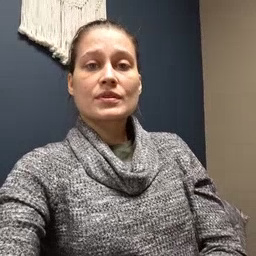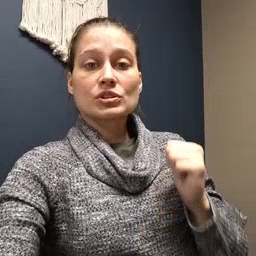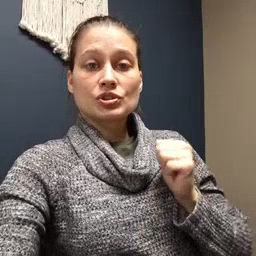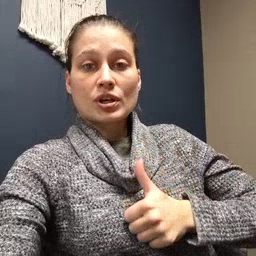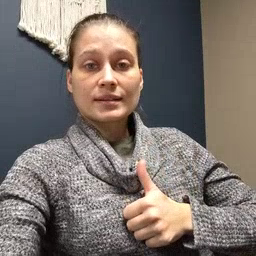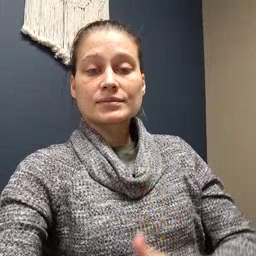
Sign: jacket